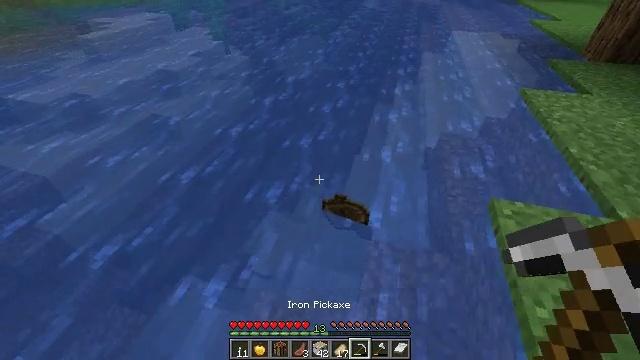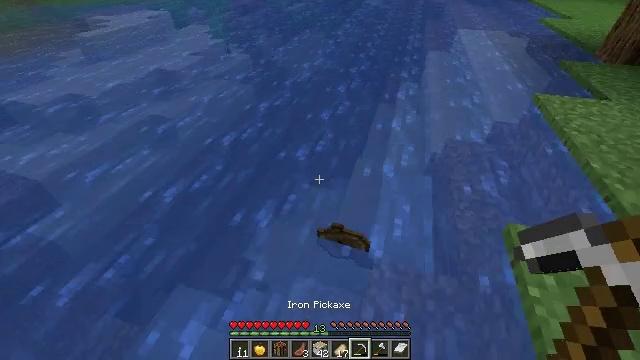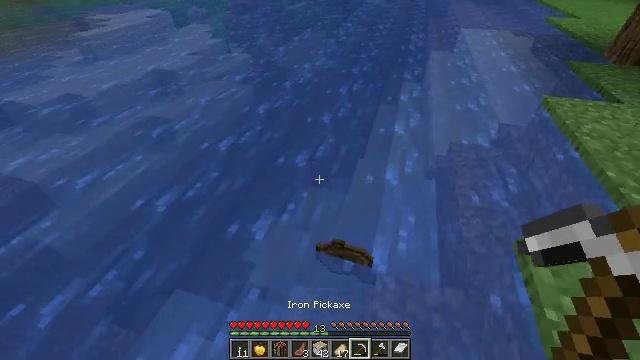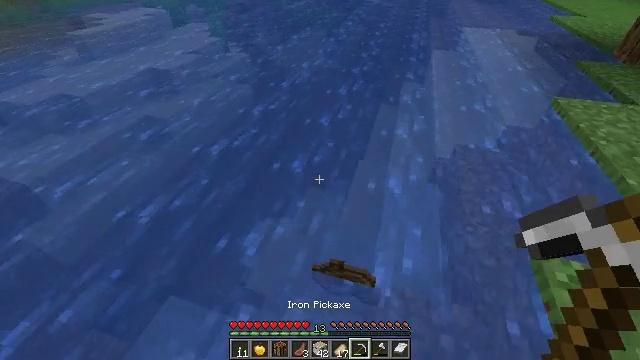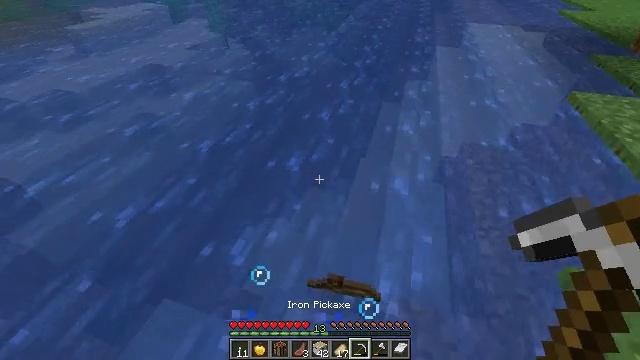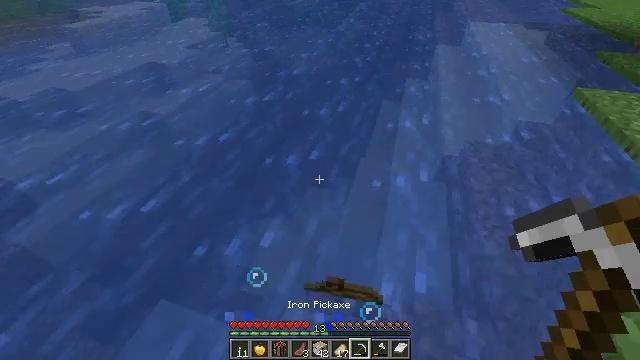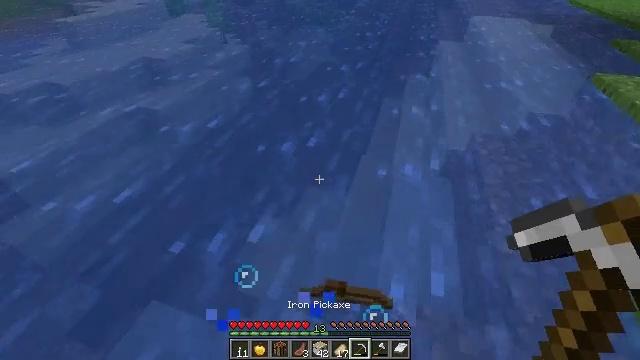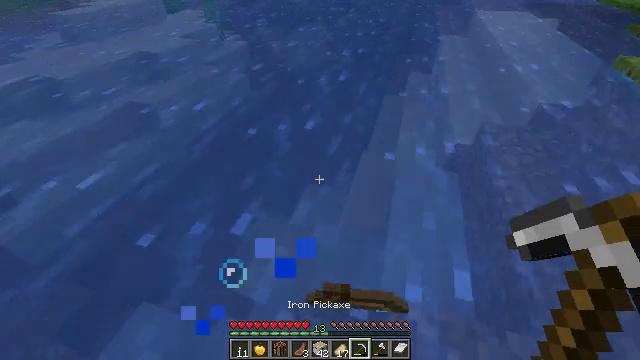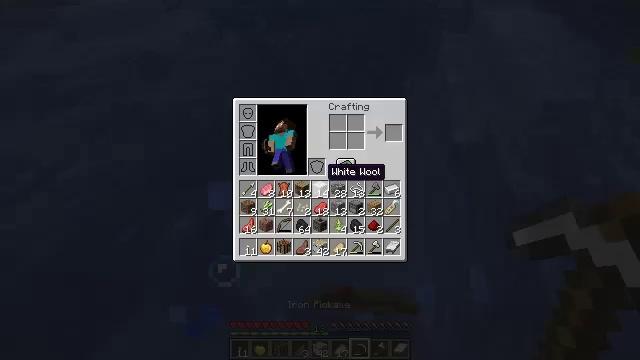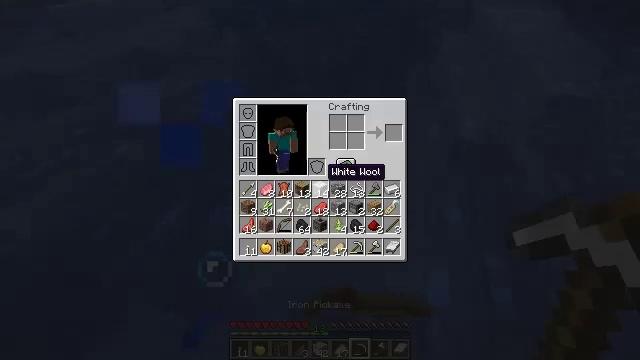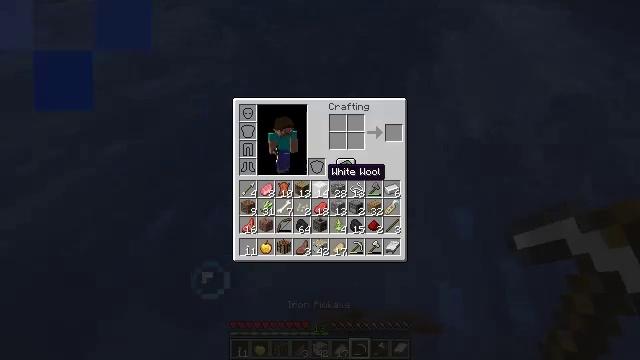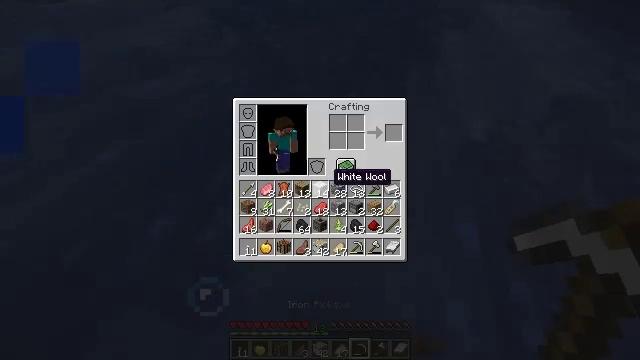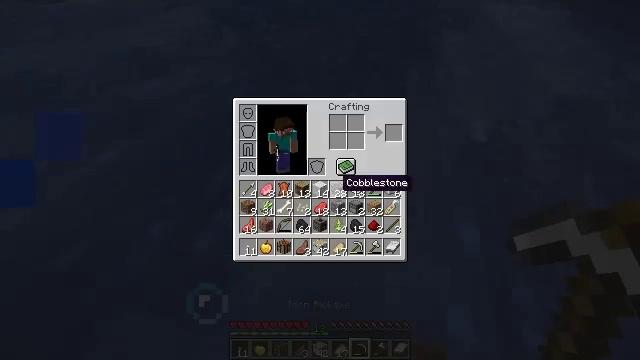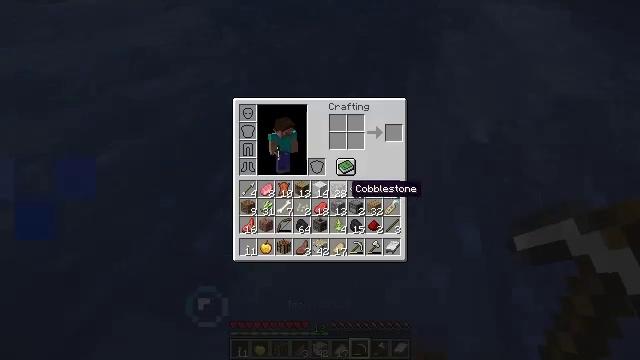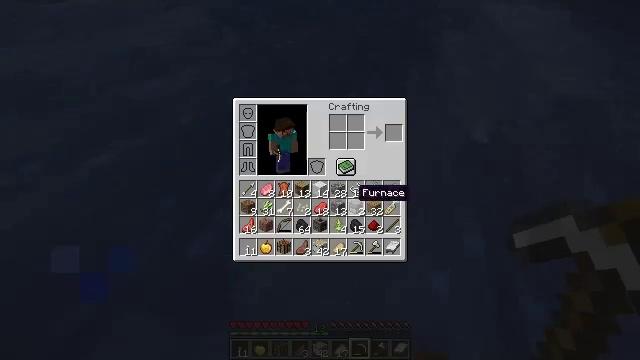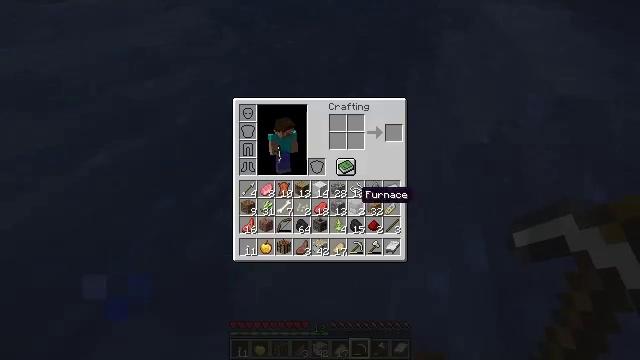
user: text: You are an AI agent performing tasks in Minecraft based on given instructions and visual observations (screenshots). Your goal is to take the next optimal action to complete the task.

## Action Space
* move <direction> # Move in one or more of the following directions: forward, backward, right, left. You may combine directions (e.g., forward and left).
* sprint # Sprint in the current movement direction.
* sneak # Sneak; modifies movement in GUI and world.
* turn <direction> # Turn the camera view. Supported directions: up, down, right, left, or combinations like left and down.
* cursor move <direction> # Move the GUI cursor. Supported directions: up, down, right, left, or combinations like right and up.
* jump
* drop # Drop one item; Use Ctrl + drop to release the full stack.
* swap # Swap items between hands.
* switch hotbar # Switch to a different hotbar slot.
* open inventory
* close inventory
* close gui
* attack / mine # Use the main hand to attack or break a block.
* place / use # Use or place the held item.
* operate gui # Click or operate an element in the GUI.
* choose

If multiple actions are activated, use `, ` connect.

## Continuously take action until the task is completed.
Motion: motion action
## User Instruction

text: Drop a birch sapling.
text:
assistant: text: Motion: move forward
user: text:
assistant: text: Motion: move forward
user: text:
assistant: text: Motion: move forward
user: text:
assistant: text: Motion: move forward
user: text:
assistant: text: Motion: no_op
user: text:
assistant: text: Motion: no_op
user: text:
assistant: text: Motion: no_op
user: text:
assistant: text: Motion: open inventory
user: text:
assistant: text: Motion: open inventory
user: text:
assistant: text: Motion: open inventory
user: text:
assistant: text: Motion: no_op
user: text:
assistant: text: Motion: sprint, cursor move right
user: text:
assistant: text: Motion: sprint, cursor move right
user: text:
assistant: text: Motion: sprint
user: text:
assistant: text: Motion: sprint
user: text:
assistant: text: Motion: sprint
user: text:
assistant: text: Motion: sprint
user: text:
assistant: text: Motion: sprint
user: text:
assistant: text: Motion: sprint
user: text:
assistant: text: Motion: sprint
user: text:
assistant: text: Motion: sprint
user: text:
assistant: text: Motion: sprint
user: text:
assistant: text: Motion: sprint
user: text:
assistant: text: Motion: sprint
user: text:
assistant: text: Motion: sprint
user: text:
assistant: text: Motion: sprint
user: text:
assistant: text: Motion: sprint
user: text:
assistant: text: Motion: sprint, drop
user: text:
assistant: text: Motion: sprint, drop
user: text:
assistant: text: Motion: sprint, drop